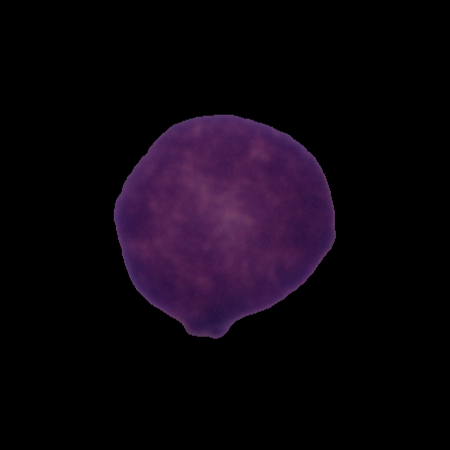
Label: cancer